Question: For a while now i've been working on an app that needs me to make use of staggered gridview library but the library doesnt seem to be working
'''
StaggeredGridView.countBuilder(
shrinkWrap: true,
physics: const ScrollPhysics(),
crossAxisSpacing: 16,
itemCount: bookList.length,
mainAxisSpacing: 16,
crossAxisCount: 4,
itemBuilder: (_, index) =>BookItem(bookList[index])
staggeredTileBuilder: (_) const StaggeredTile.fit(2)),
'''
These are the error messages i get even after running 'flutter clear and flutter pub get'

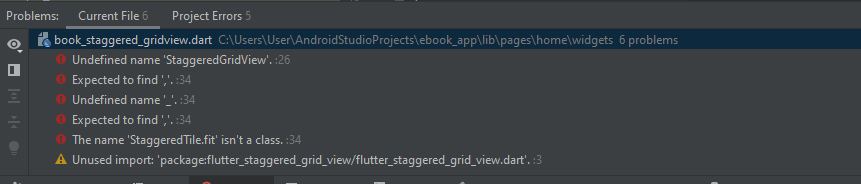
Answer: Have you updated the plugin perhaps? The 'StaggeredGridView' has been removed/refactored since 0.6.1 I think...
There are other options now. Have a look at the <URL> for what would be the best fit for you now.